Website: crate-barrel
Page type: cart
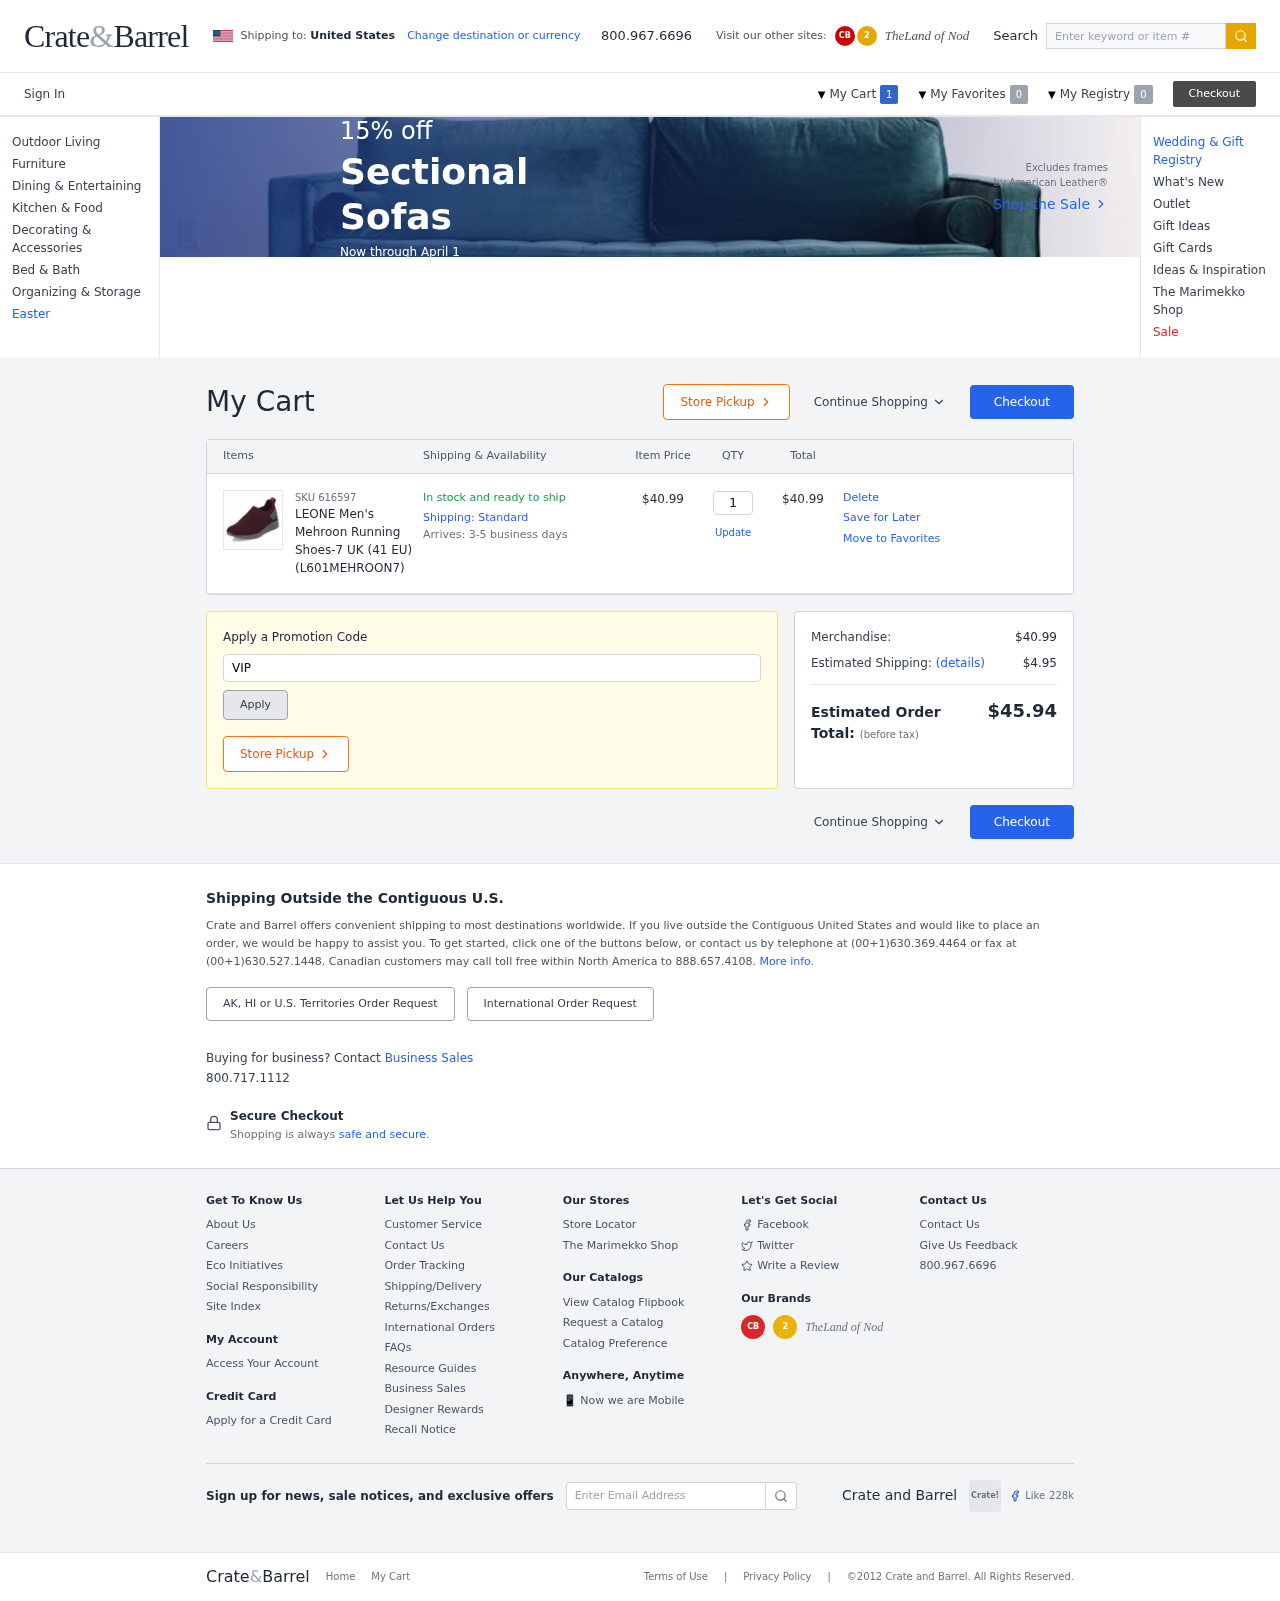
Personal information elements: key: PII_PROMO_CODE
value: VIP3257
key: PII_COUNTRY
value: United States
Product elements: key: PRODUCT1_NAME
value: LEONE Men's Mehroon Running Shoes-7 UK (41 EU) (L601MEHROON7)
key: PRODUCT1_PRICE
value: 40.99
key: PRODUCT1_QUANTITY
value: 1
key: PRODUCT1_SKU
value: SKU 616597
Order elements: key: ORDER_NUM_ITEMS
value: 1
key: ORDER_ITEM_TOTAL
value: $40.99
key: ORDER_SUBTOTAL
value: $40.99
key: ORDER_SHIPPING_COST
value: $4.95
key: ORDER_TOTAL
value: $45.94
Search elements: key: HEADER_SEARCH
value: Enter keyword or item #